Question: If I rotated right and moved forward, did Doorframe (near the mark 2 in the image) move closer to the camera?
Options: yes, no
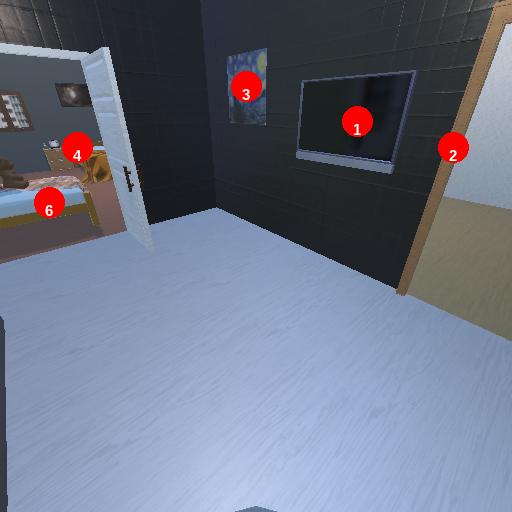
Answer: yes